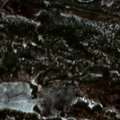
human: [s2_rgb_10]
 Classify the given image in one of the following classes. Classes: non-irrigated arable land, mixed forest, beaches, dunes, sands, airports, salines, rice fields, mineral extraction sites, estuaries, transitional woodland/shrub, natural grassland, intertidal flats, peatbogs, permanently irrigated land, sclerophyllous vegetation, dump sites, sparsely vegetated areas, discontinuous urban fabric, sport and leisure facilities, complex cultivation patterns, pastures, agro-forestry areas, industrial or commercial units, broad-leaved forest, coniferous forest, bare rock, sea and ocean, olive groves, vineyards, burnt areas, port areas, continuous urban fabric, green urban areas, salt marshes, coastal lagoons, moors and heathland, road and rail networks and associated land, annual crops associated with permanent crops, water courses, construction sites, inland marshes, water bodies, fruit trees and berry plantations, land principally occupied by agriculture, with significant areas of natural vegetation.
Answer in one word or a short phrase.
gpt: coniferous forest, peatbogs, water bodies